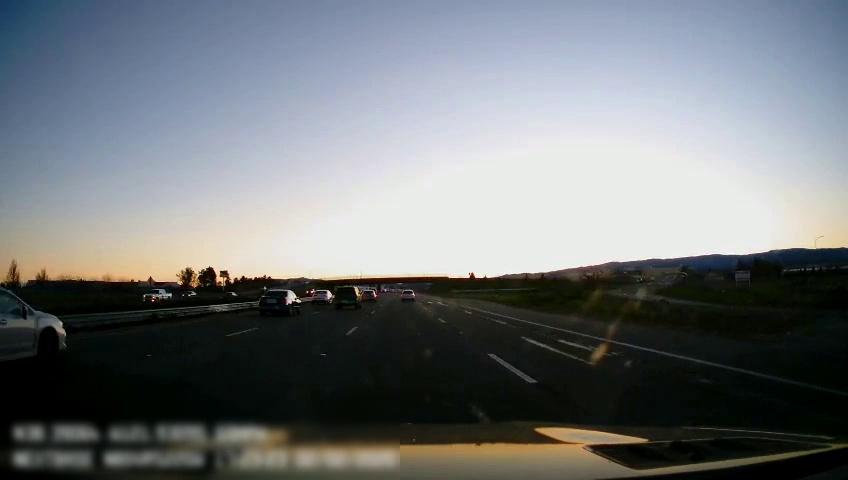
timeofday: Dusk/Dawn/Twilight
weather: Cloudy
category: Drivable Space
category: Drivable Space
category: Vehicles | Car
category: Vehicles | Truck
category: Vehicles | Car
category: Vehicles | Car
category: Vehicles | Car
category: Vehicles | Car
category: Vehicles | Car
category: Vehicles | SUV
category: Vehicles | Car
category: Vehicles | SUV
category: Lanes | Current Lane
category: Lanes | Current Lane
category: Lanes | Alternate Lane
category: Lanes | Alternate Lane